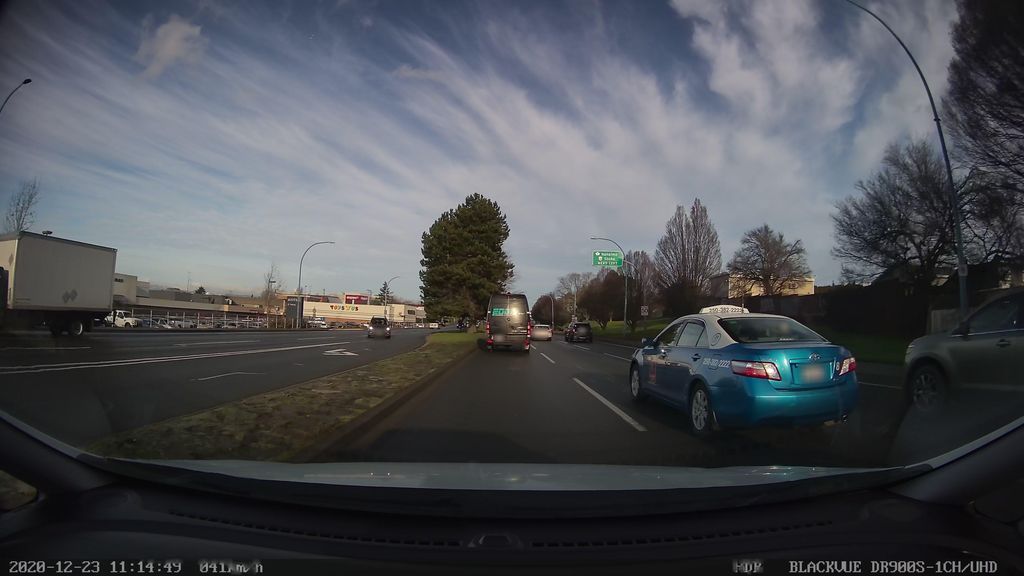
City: victoria